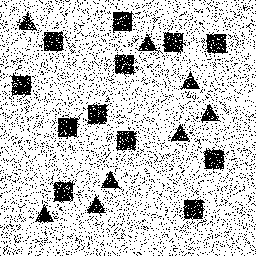
Squares: 12
Triangles: 8
Stars: 0
Total shapes: 20